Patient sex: F
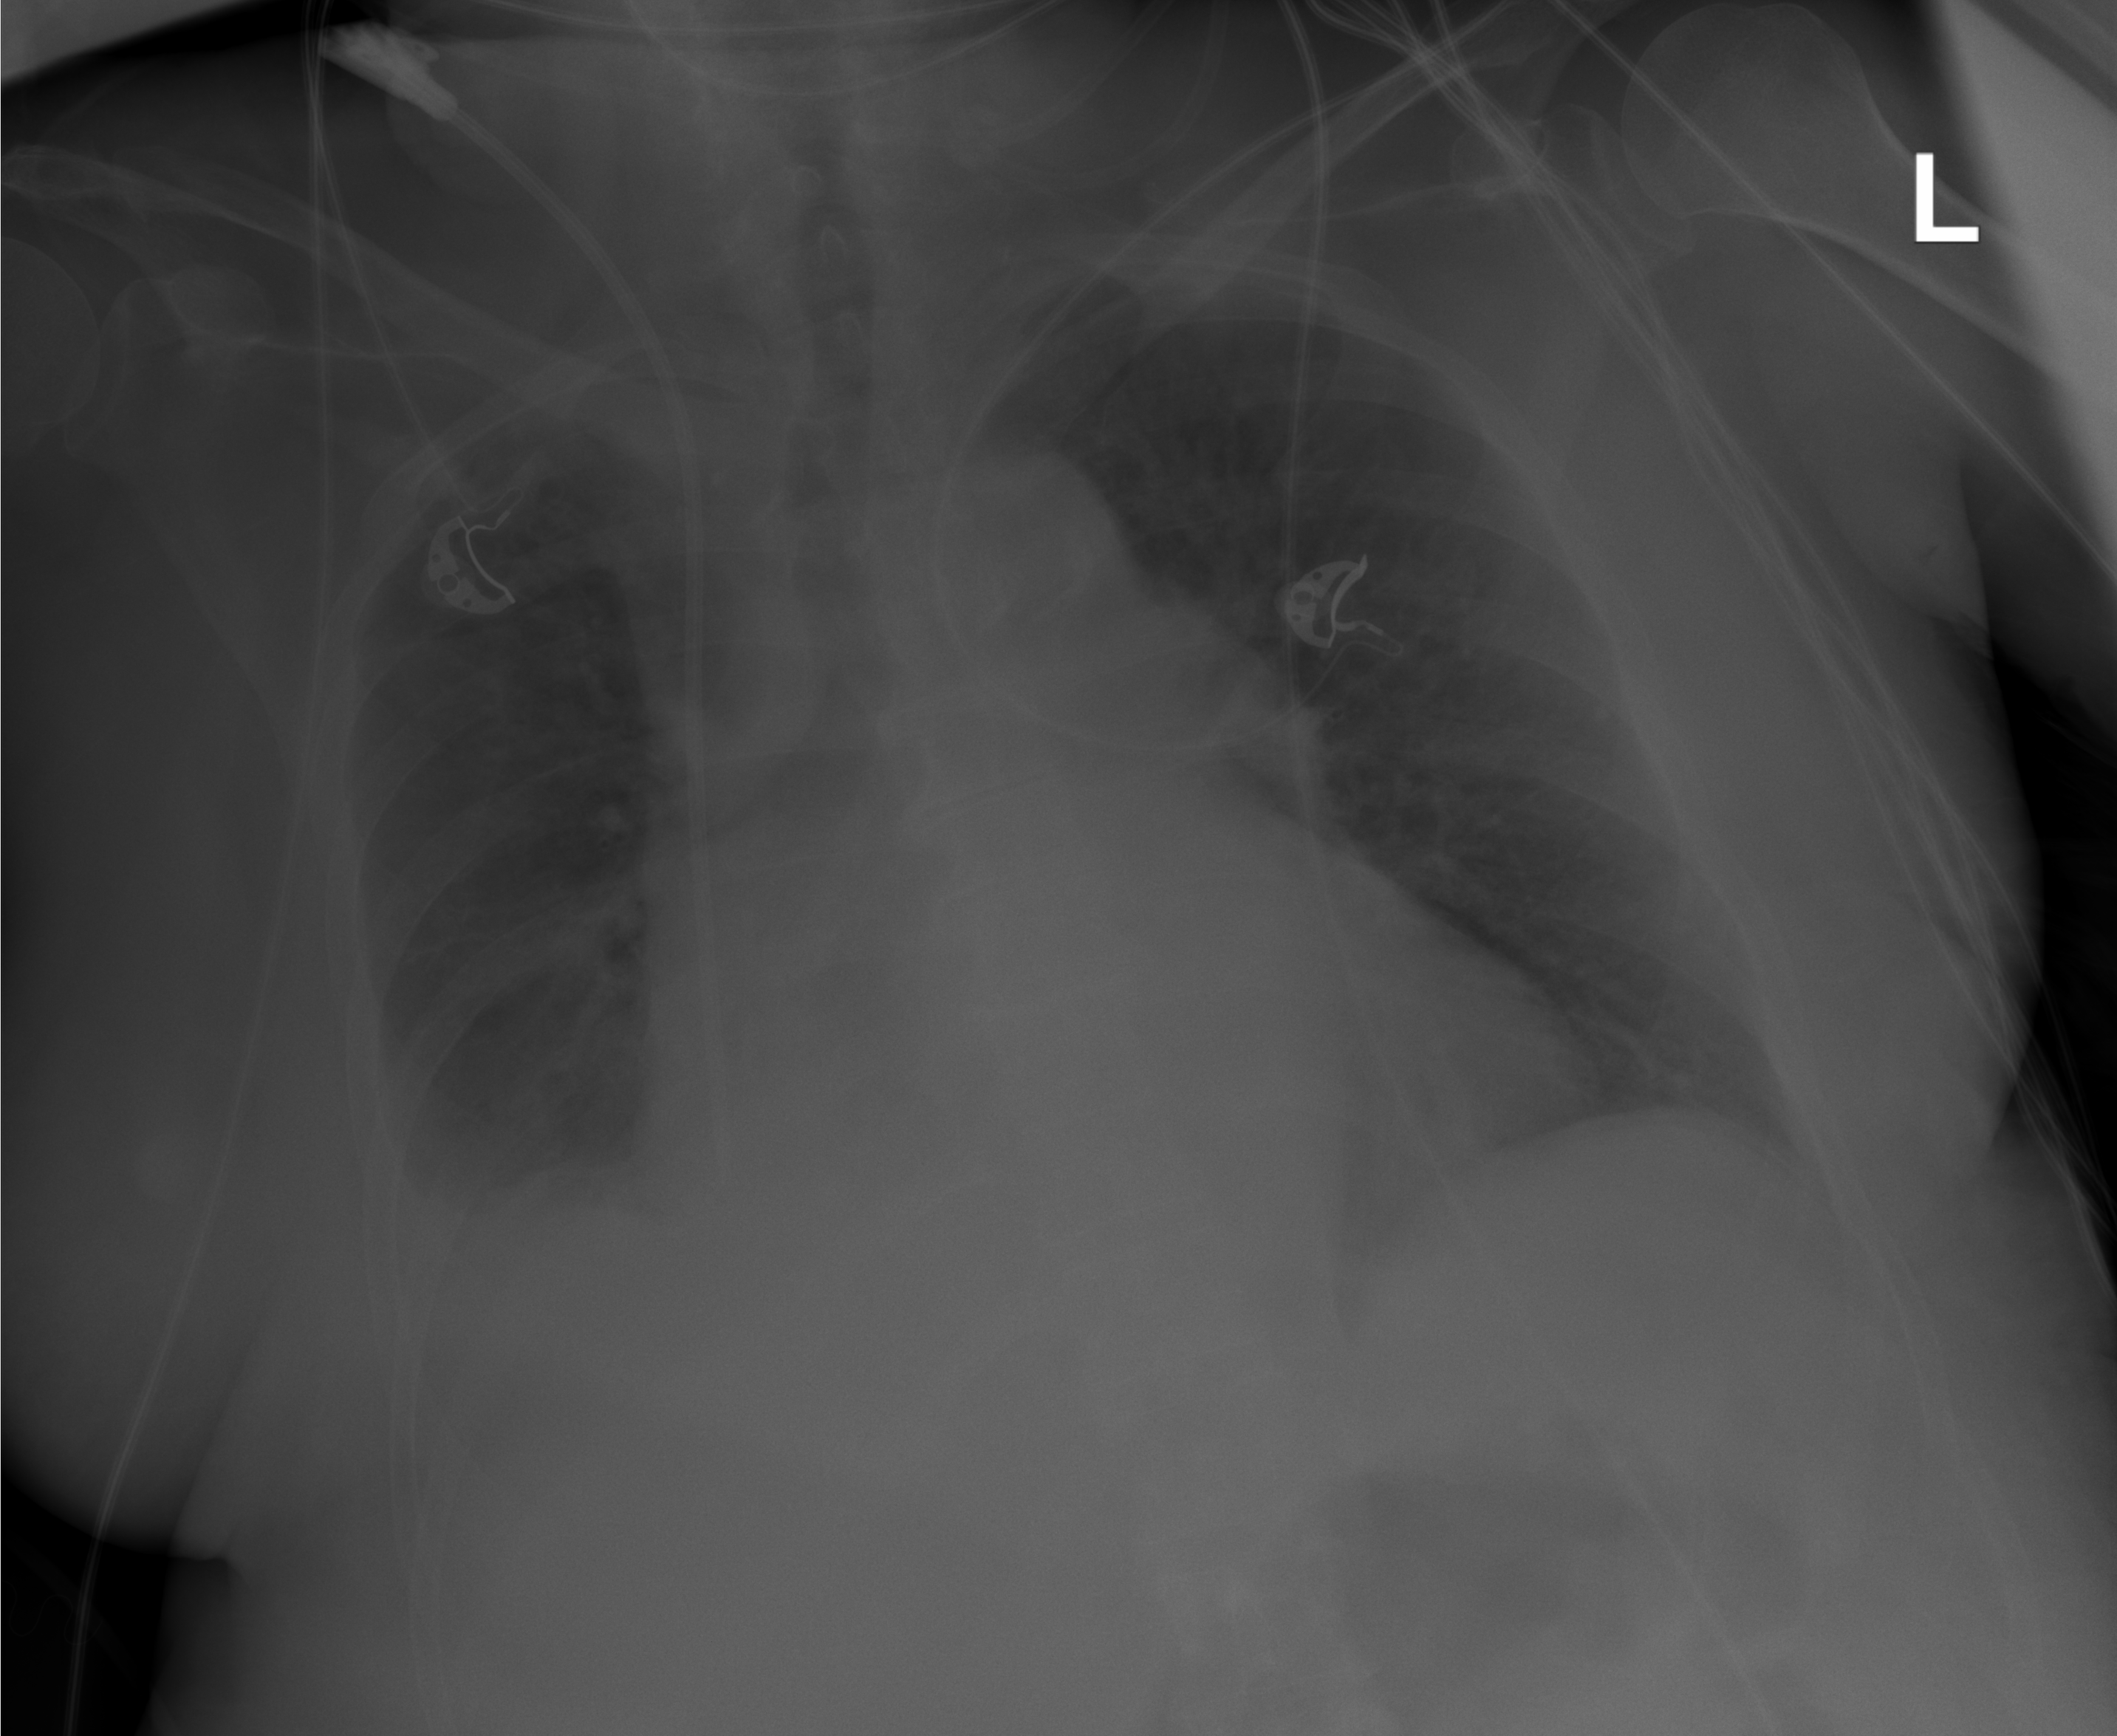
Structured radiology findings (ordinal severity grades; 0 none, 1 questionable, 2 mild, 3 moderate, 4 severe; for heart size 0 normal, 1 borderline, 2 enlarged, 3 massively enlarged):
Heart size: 2
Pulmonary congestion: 0
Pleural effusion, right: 2
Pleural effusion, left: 0
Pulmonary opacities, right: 0
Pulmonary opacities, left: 0
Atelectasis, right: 2
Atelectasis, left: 0